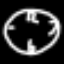
Label: clock